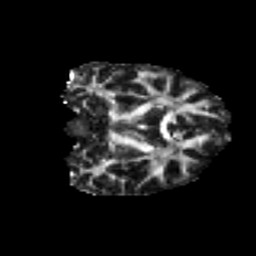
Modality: FA
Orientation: coronal
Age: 34
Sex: female
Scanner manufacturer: ge
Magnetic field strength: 3 T
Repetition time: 7.8 s
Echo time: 0.0606 s